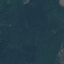
Label: Forest